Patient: sex M, age 60
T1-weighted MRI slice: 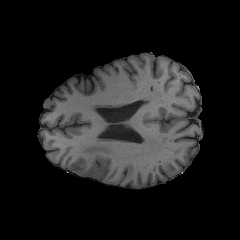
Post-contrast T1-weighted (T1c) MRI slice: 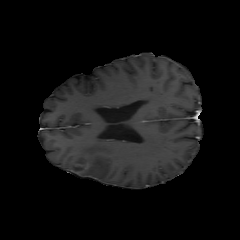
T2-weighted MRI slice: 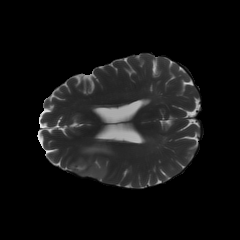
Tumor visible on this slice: yes
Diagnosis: Glioblastoma, IDH-wildtype
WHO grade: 4